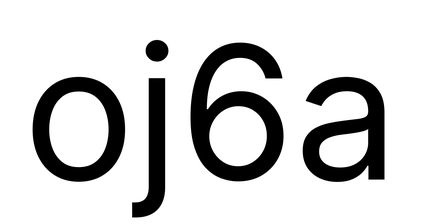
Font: Inter_Regular